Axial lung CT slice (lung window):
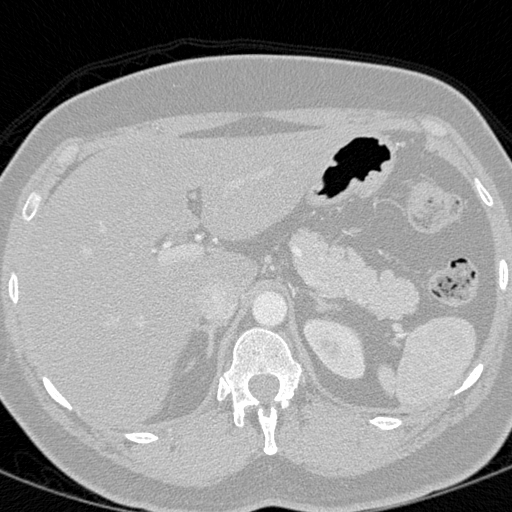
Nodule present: no